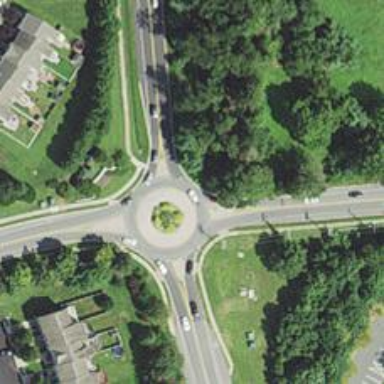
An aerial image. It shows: Secondary road leading to roundabout.